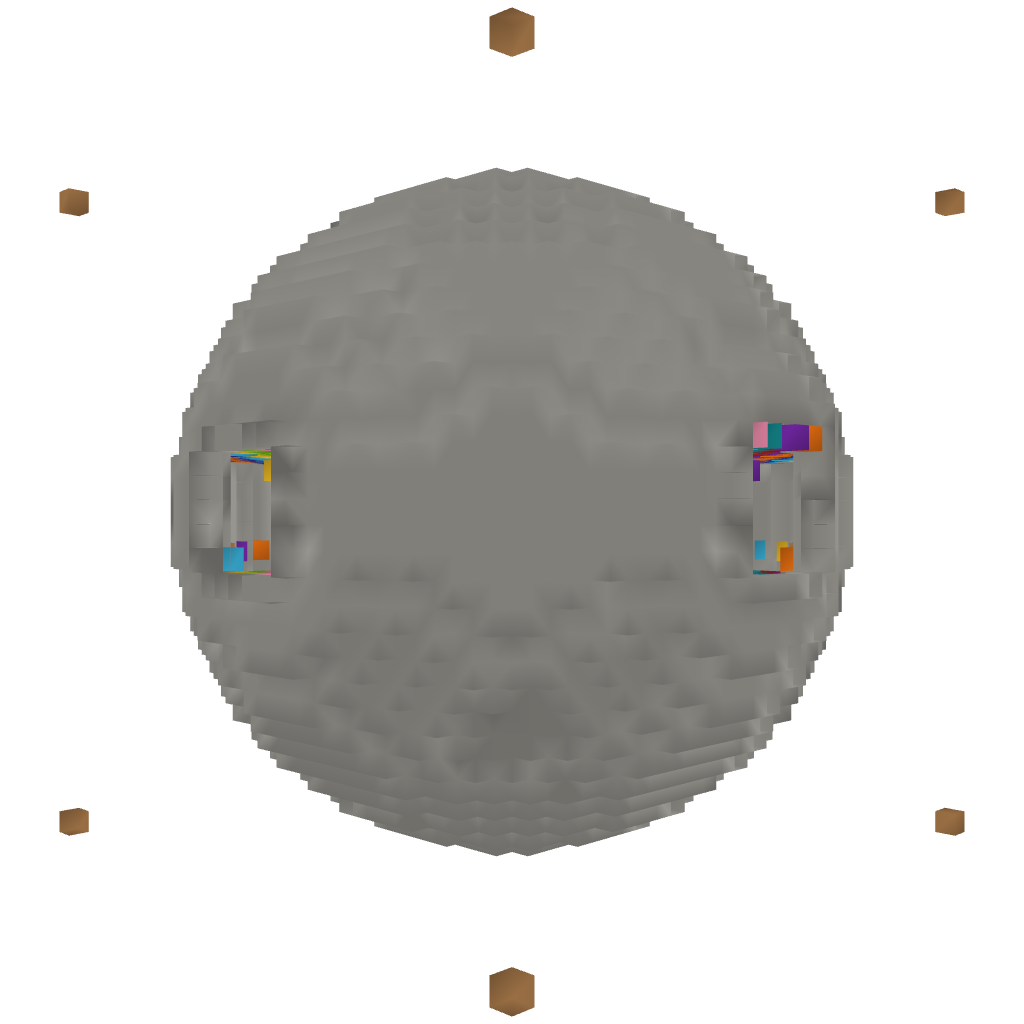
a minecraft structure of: PVP Play Arena